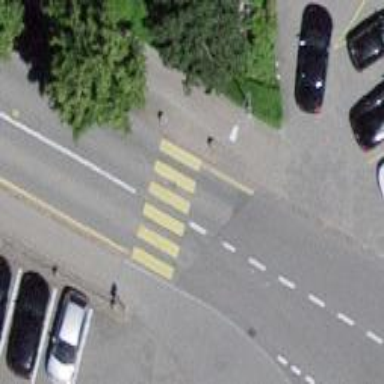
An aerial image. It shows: Zebra crossing on the road.